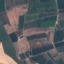
Land use / land cover: PermanentCrop